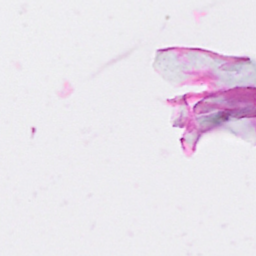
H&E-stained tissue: Breast